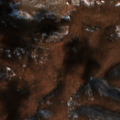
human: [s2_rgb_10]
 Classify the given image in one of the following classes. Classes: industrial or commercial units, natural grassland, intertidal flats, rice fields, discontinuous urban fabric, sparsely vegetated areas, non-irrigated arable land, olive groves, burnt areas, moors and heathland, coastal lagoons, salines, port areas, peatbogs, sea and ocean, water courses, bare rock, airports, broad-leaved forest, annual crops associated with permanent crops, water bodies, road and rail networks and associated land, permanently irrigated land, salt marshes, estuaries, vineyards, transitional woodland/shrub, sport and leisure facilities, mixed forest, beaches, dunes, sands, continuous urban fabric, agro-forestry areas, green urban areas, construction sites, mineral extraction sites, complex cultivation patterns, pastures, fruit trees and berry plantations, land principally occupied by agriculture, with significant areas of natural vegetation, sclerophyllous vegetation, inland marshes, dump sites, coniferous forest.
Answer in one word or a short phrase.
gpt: broad-leaved forest, natural grassland, transitional woodland/shrub